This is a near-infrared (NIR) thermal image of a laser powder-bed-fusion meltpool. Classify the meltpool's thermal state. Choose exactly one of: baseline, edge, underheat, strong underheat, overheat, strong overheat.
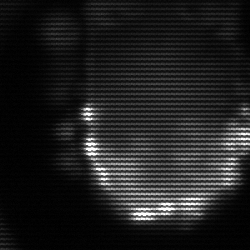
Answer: baseline